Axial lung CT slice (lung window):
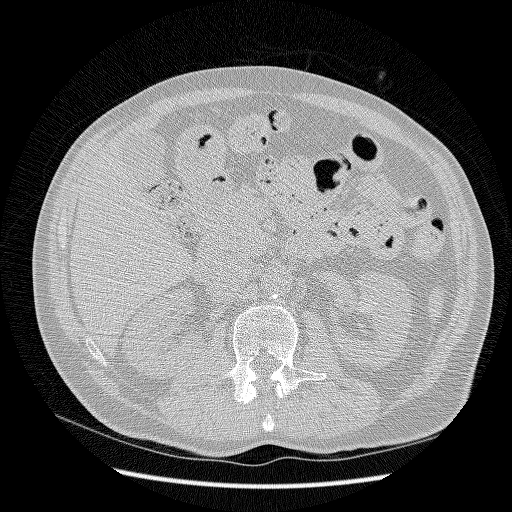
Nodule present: no